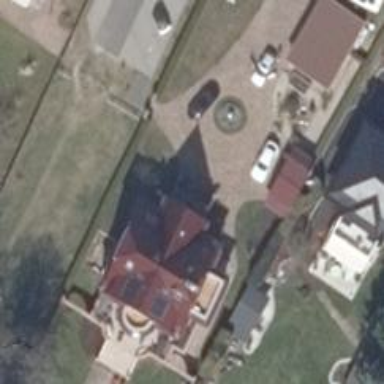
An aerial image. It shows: Detached building with gabled roof.